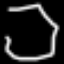
Label: octagon